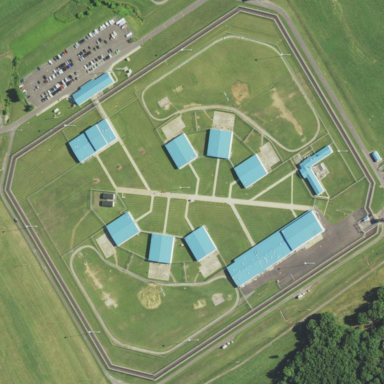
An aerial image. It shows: Prison facility surrounded by fence.